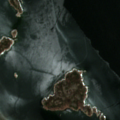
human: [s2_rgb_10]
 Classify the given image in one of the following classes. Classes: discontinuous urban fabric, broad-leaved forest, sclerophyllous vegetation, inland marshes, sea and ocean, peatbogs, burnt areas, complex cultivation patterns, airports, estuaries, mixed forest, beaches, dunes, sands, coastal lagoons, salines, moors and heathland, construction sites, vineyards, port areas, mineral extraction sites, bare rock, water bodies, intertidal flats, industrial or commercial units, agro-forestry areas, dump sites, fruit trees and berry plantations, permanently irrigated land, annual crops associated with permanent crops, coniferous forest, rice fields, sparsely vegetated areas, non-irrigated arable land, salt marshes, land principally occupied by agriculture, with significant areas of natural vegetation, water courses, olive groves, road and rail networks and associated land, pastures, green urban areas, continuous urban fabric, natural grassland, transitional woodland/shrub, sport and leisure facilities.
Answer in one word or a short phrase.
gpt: sea and ocean